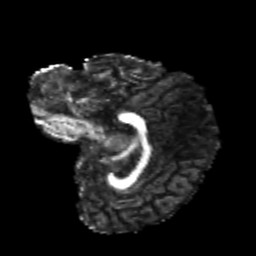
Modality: FA
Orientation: sagittal
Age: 20
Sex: female
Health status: healthy
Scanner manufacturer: philips
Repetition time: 7.389 s
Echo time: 0.08599 s